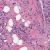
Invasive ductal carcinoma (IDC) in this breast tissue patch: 1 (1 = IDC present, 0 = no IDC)